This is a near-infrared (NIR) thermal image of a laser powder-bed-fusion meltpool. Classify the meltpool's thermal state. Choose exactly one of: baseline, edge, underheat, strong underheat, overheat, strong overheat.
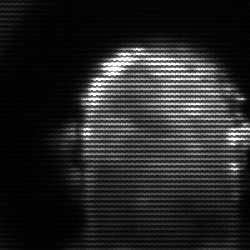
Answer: baseline